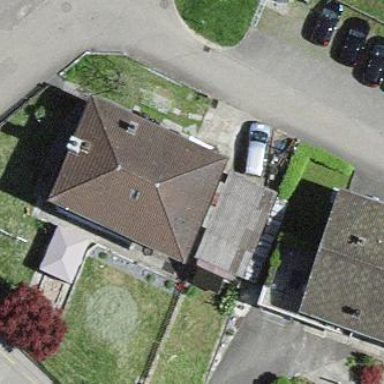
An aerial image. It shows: Residential building.